Question: I just want to create a page with countdowns to multiple events, but somehow it does not format correctly IDs number 12 and 13.
How it looks:

Code:
'''
<!DOCTYPE HTML PUBLIC "-//W3C//DTD HTML 4.01//EN" "http://www.w3.org/TR/html4/strict.dtd">
<html>
<head>
<meta http-equiv="Content-Type" content="text/html;charset=utf-8">
<title>Countdown</title>
<link rel="stylesheet" href="jquery.countdown.css">
<style type="text/css">
#defaultCountdown { width: 240px; height: 45px; }
</style>
<script type="text/javascript" src="jquery.min.js"></script>
<script type="text/javascript" src="jquery.countdown.js"></script>
<script type="text/javascript">
$(function () {
$('#defaultCountdown').countdown({since: new Date(2010, 12-1, 25)});
$('#12').countdown({since: new Date(2011, 12-1, 25)});
$('#13').countdown({since: new Date(2012, 12-1, 25)});
});
</script>
</head>
<body>
<div id="defaultCountdown"></div>
<div id="12"></div>
<div id="13"></div>
</body>
</html>
'''
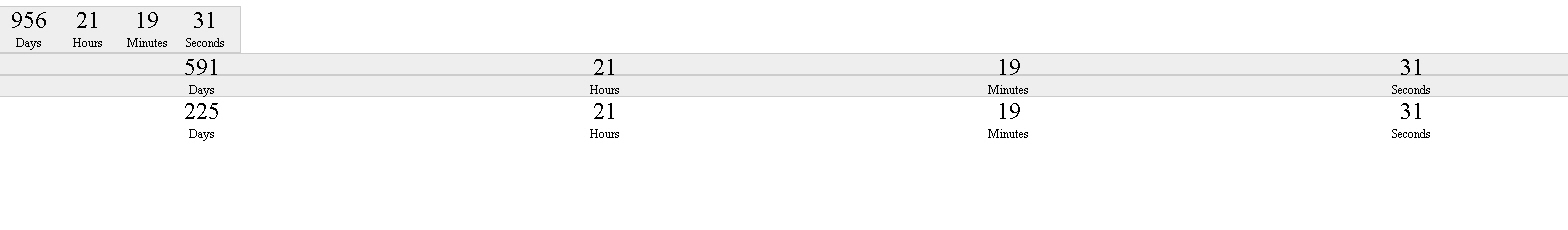
Answer: If you want them styled the same, assign them all a class, and style by class:
'''
<style type="text/css">
.countdown { width: 240px; height: 45px; }
</style>
'''
and
'''
<body>
<div id="defaultCountdown" class="countdown"></div>
<div id="12" class="countdown"></div>
<div id="13" class="countdown"></div>
</body>
'''